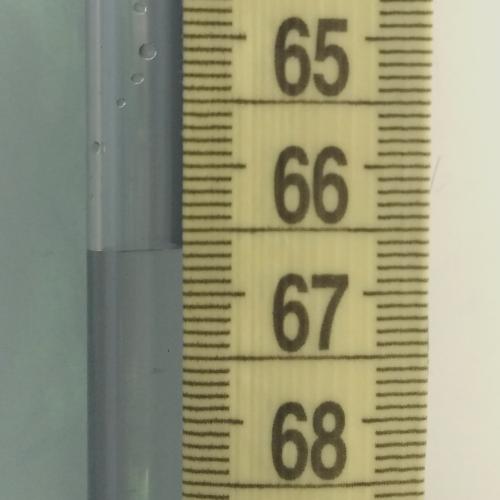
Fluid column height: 66.6 cm